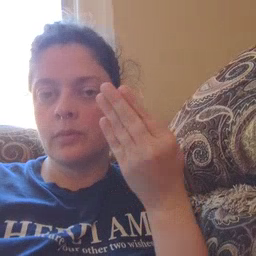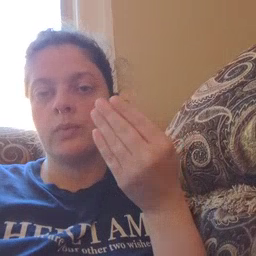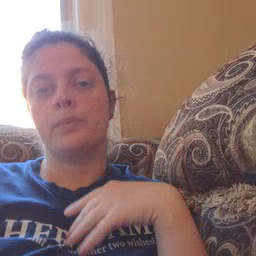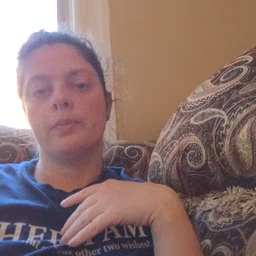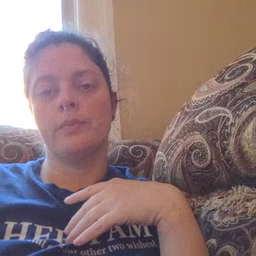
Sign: bedroom